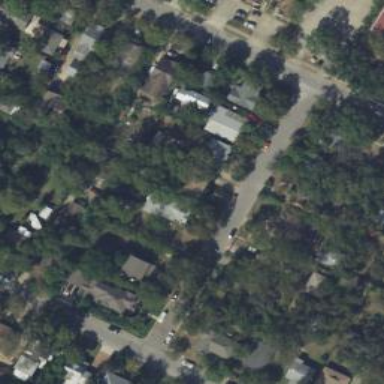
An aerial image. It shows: Neighborhood.